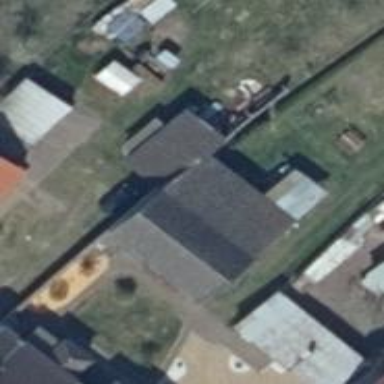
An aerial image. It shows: Building with flat dark grey roof.